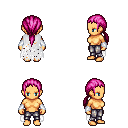
a pixel art fantasy rpg character, female body template, human, tanned skin, white tattered cape, metal pants, pink ponytail hairstyle, white cloth bracers, four views (front, back, left, right), 2x2 character sprite sheet, small pixel art, hard edges, no anti-aliasing